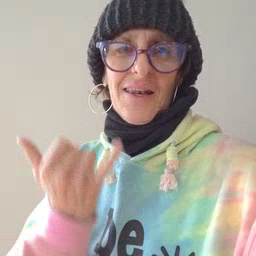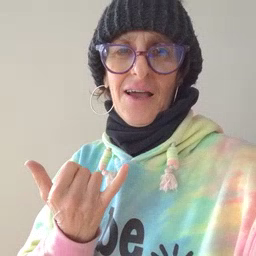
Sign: now